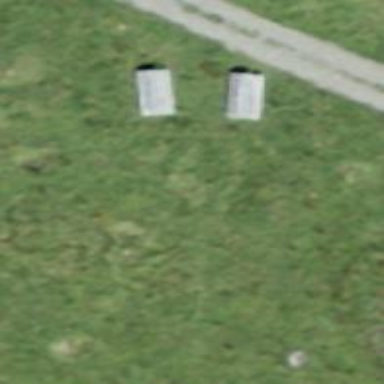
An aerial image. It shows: Picnic table located in leisure land area.